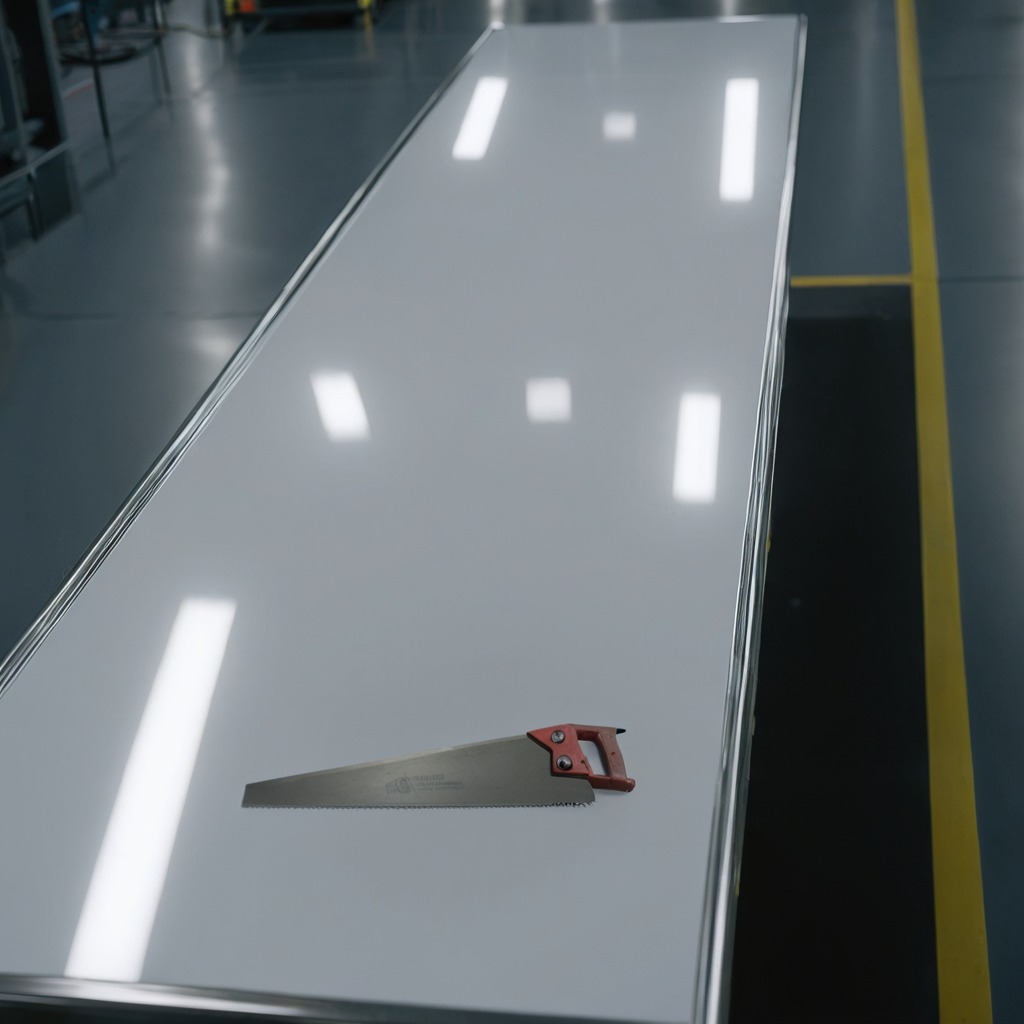
A handheld metal saw is lying on a high-gloss table in a ship maintenance bay industrial lighting.